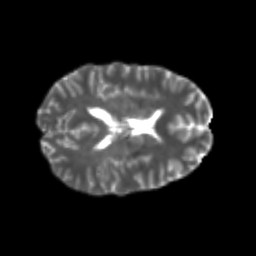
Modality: T2w
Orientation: axial
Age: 22
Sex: female
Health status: healthy
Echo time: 0.074 s